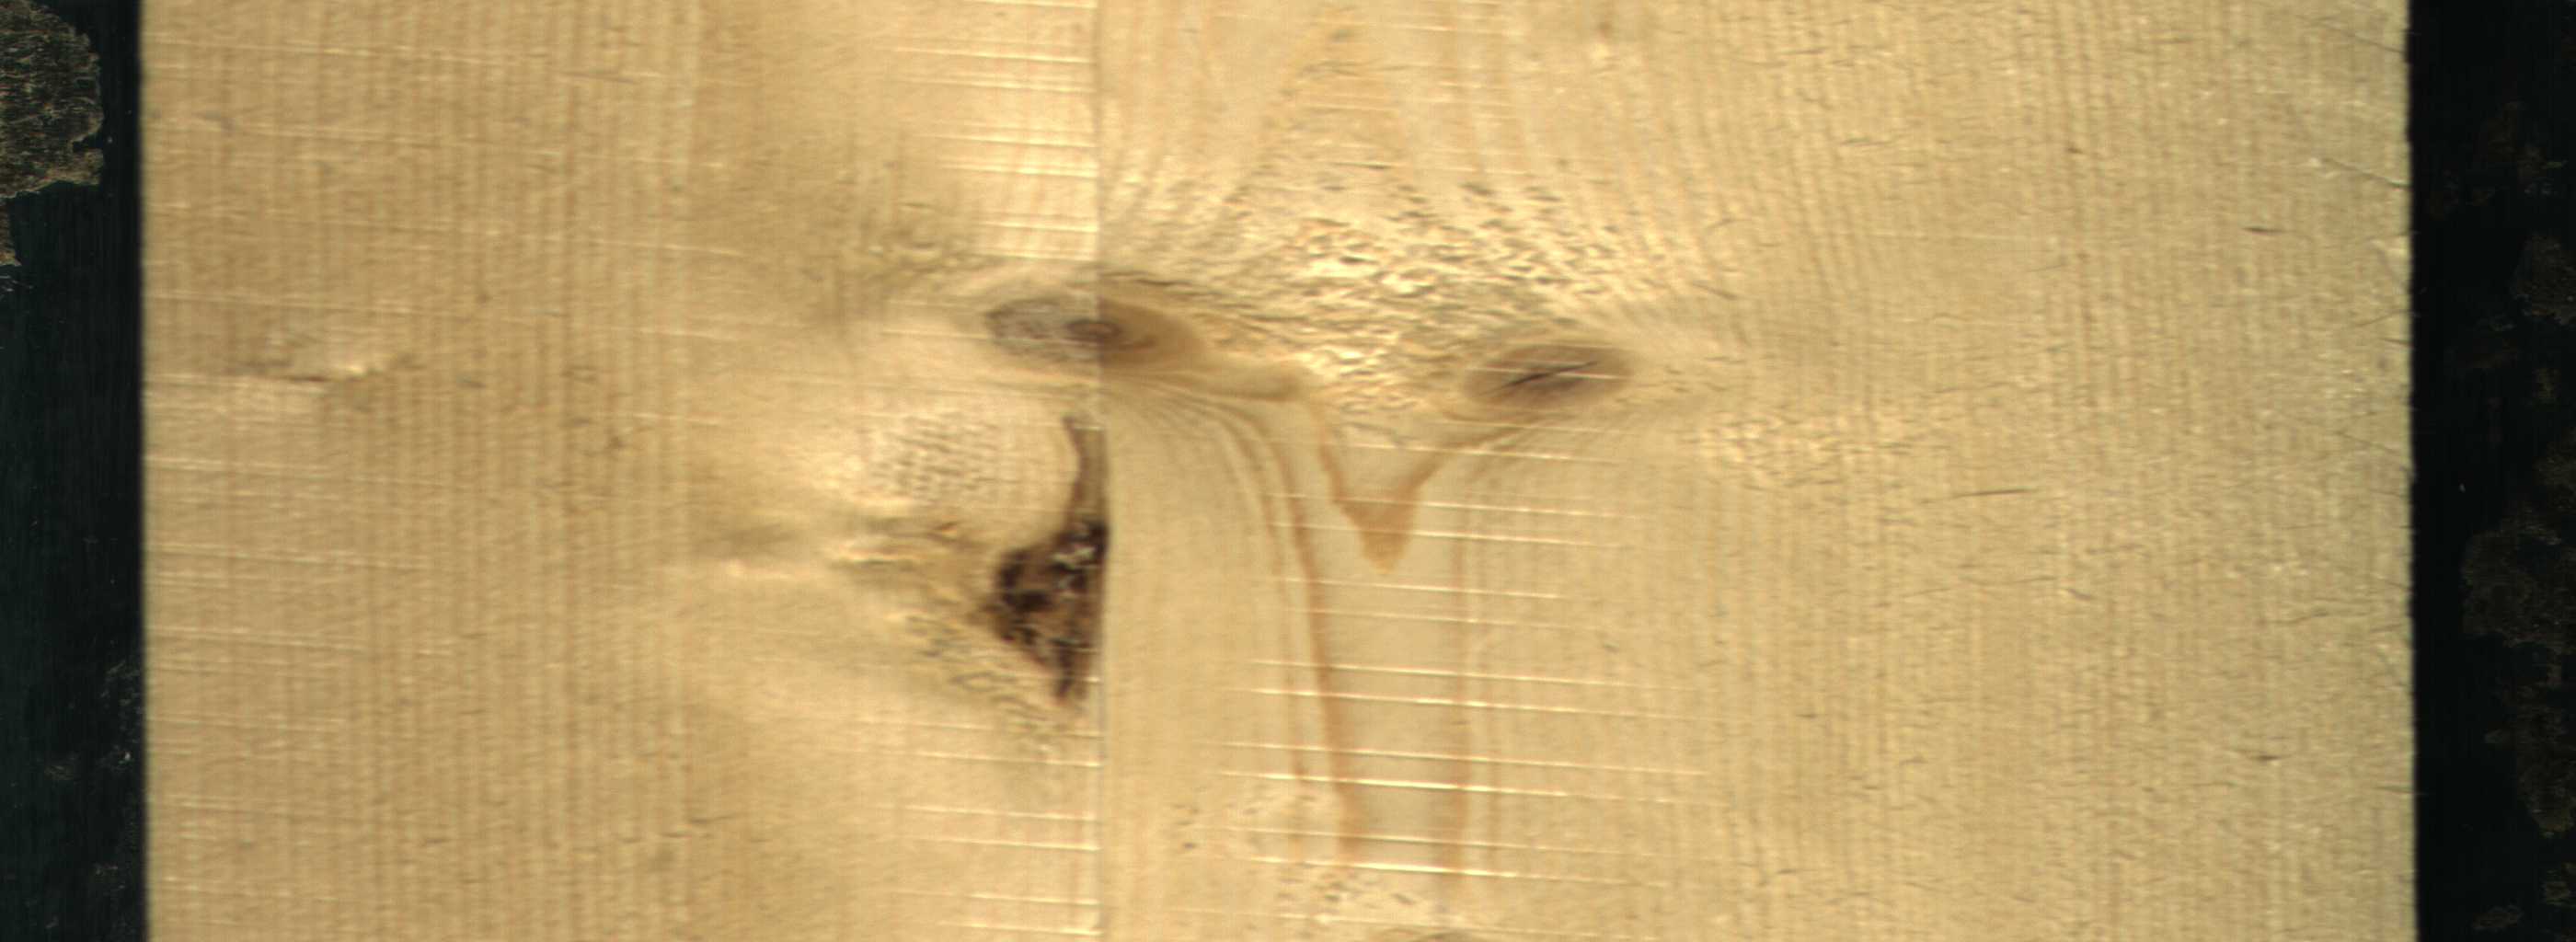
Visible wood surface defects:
Dead_Knot
Live_Knot
Live_Knot